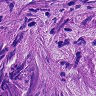
Metastatic tissue present: yes